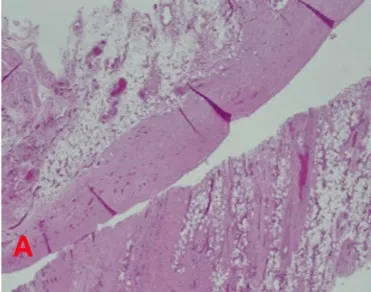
Histopathologic examination. The tissue showed dense collagenous fibrous bands, mostly at the surface of the omental tissue. In some areas, it appeared that the fibrosis extended deeper into fatty tissue, as seen at the bottom right part of Figure A. Apparent denudation of the surface mesothelium and prominent vascularity in affected areas were noted. Inflammation was not the predominant picture, but there were very small foci of inflammation, predominated by chronic inflammatory cells. . Thick collagenous fibrous bands are seen covering omental tissue with denuded mesothelial lining (H&E stain at 20x).
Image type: pathology (h&e)